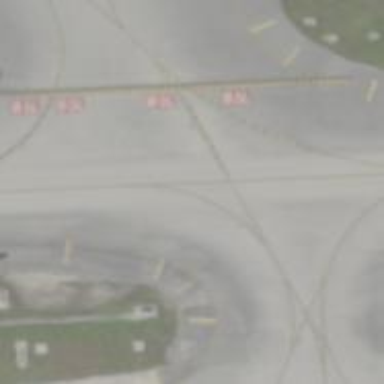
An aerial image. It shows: View of taxiway at the airport.